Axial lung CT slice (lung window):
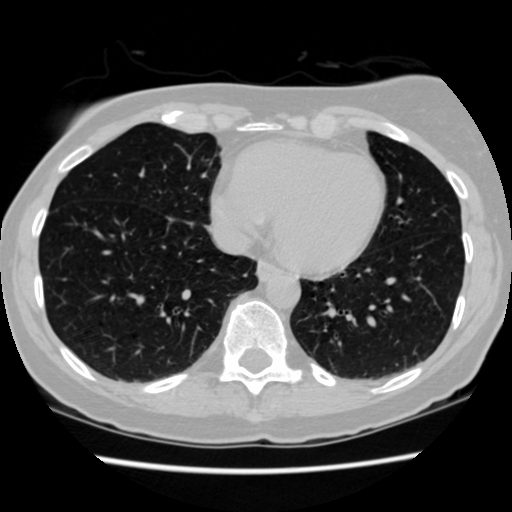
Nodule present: no